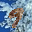
Label: 9